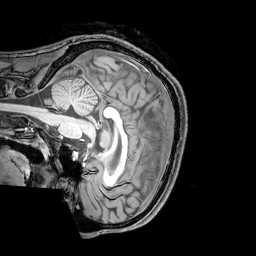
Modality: T1w
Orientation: sagittal
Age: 23
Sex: male
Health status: healthy
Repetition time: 0.081 s
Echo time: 0.037 s